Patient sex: F
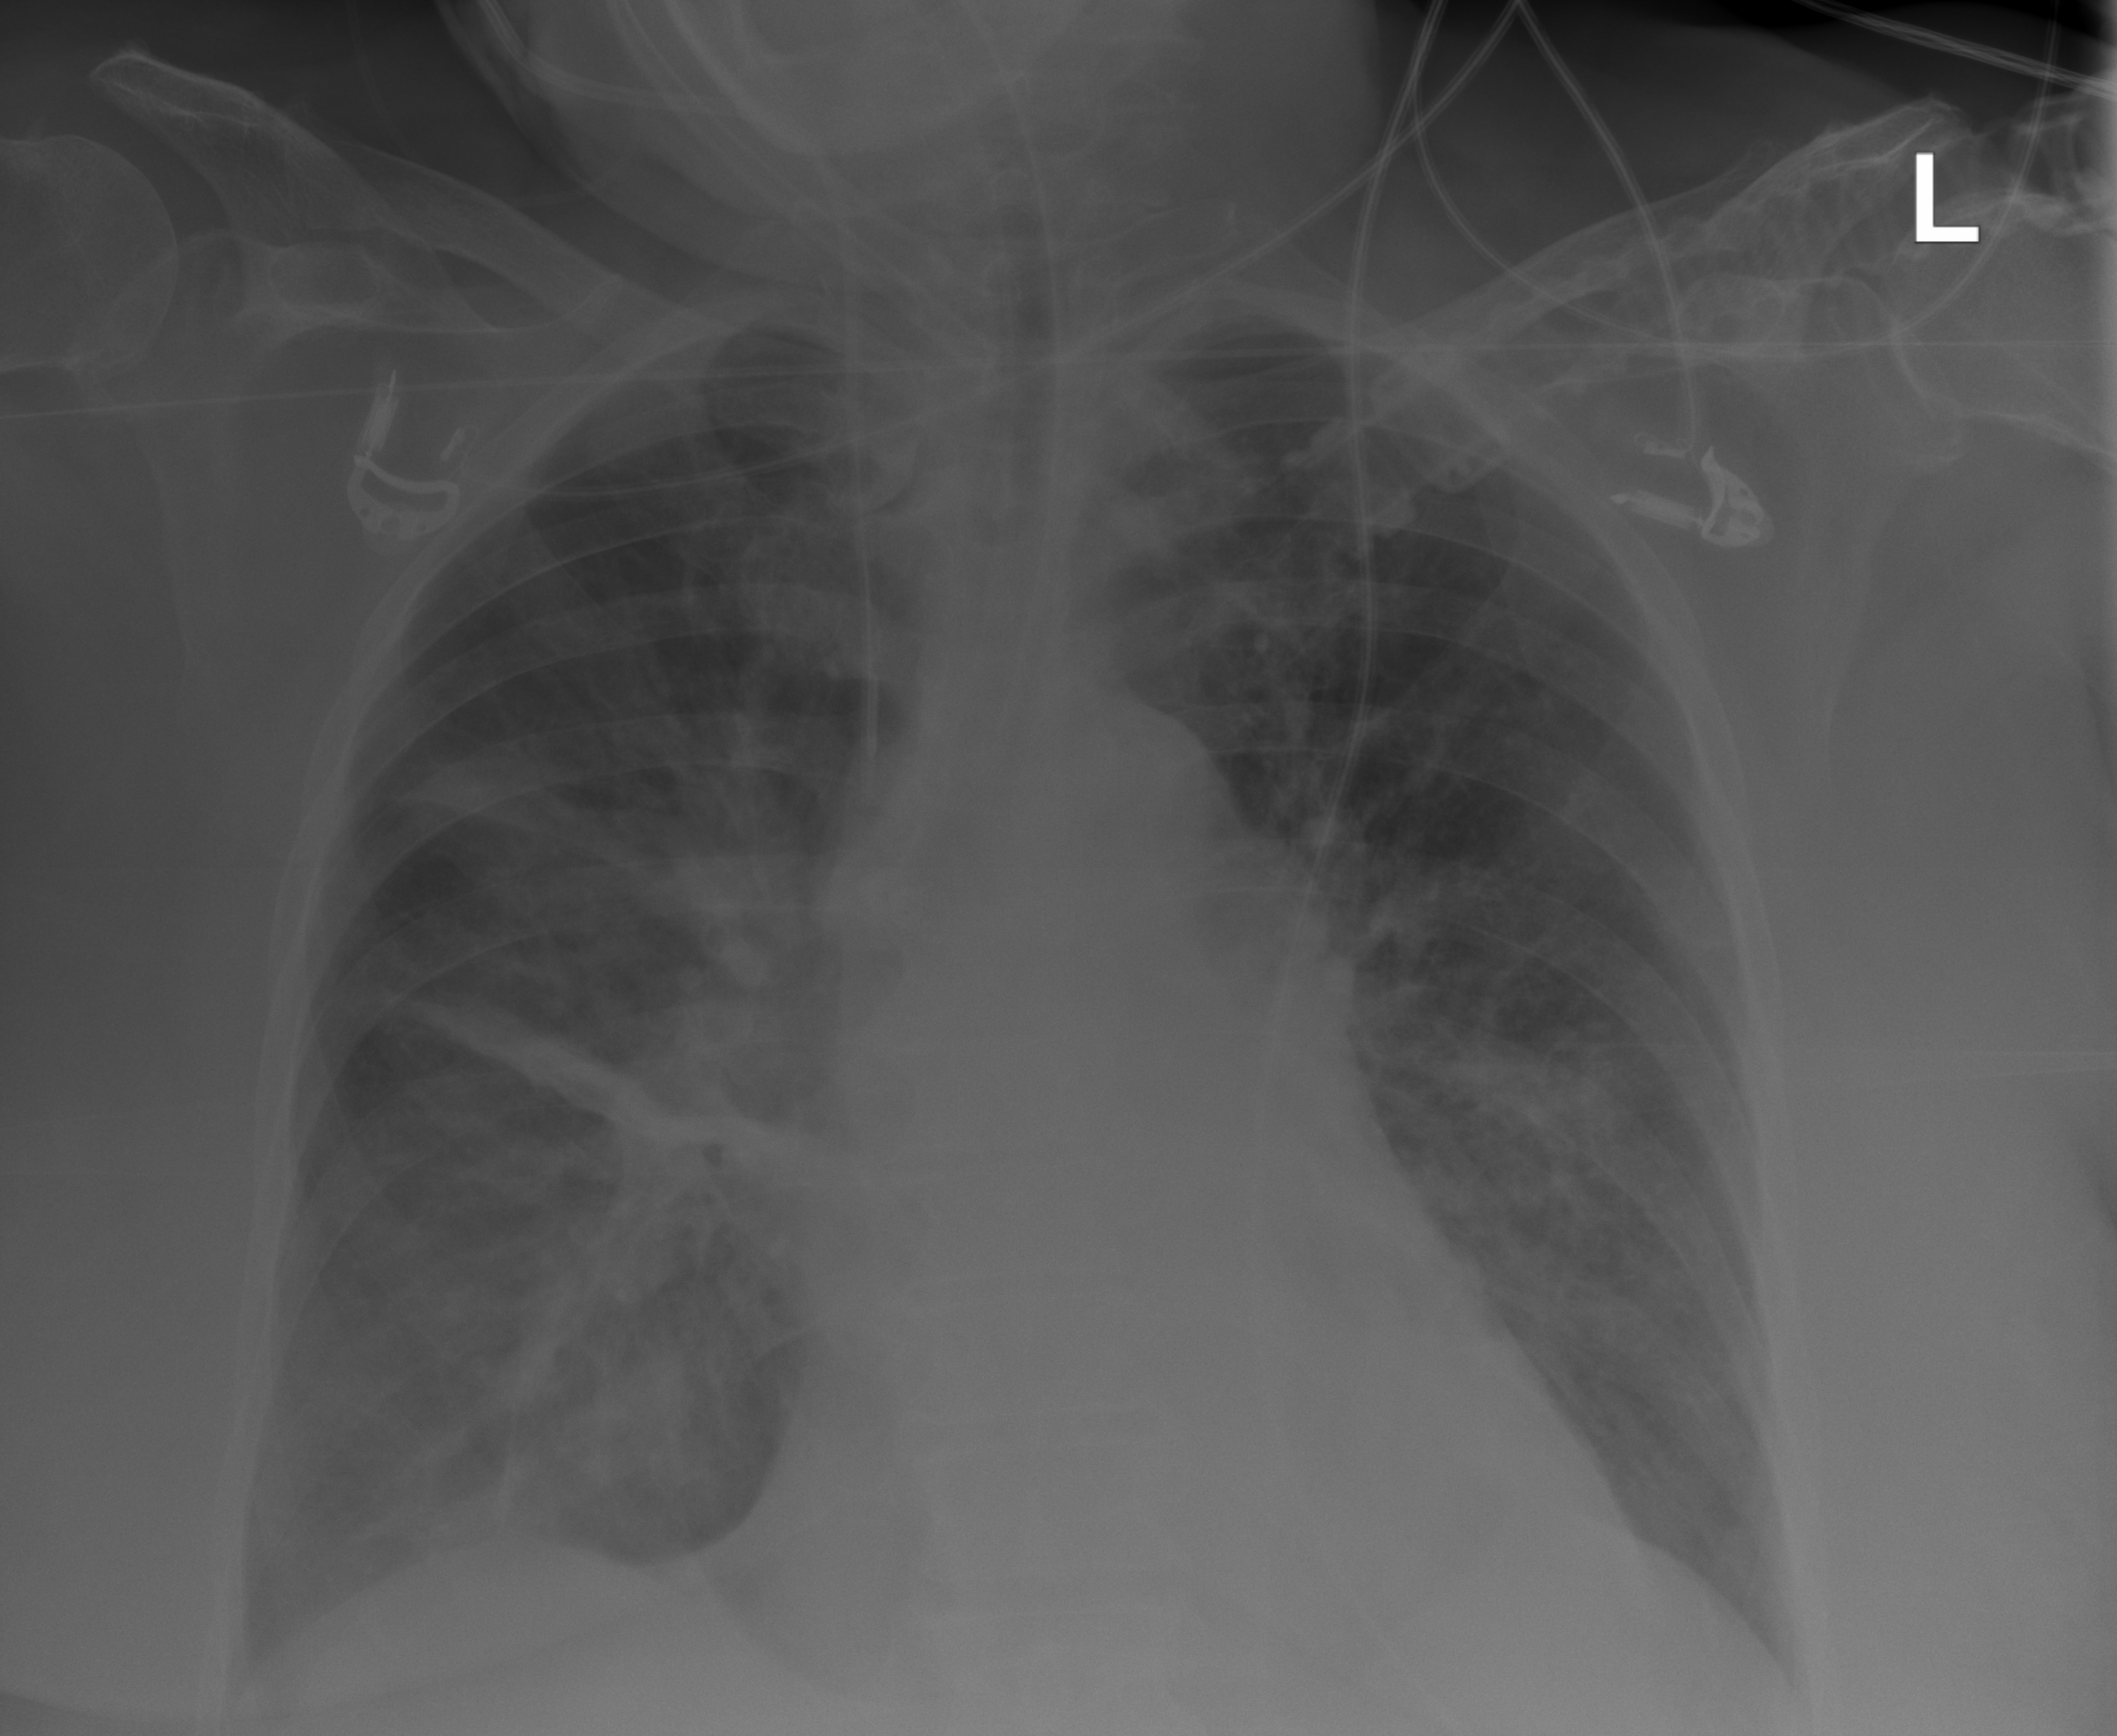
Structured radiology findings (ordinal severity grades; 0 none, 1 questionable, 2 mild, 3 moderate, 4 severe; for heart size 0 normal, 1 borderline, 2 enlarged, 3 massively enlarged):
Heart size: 2
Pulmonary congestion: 2
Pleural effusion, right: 1
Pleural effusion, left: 0
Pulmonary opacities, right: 2
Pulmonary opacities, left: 2
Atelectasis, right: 2
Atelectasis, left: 2